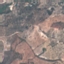
Land use / land cover: PermanentCrop